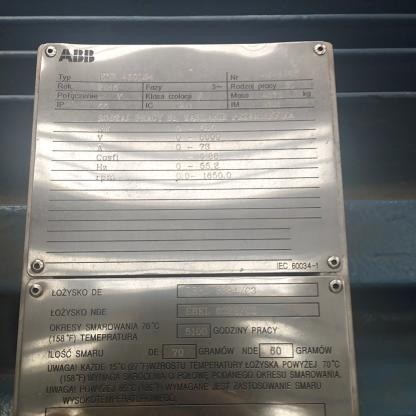
Klasa: tabliczka-znamionowa